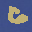
Label: 6